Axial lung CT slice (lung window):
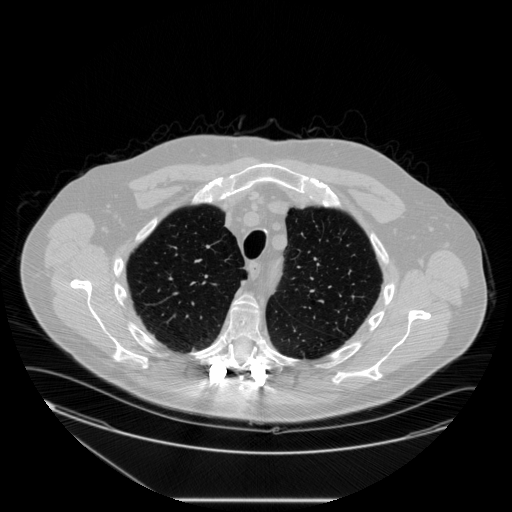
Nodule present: no